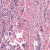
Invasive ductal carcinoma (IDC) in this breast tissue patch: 1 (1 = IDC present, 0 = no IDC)